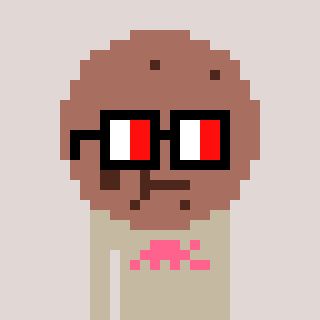
a pixel art character with square glasses with black frames and red eyes, a cookie-shaped head and a bege-colored body on a warm background